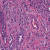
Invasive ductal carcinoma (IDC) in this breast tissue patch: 1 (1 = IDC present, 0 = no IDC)